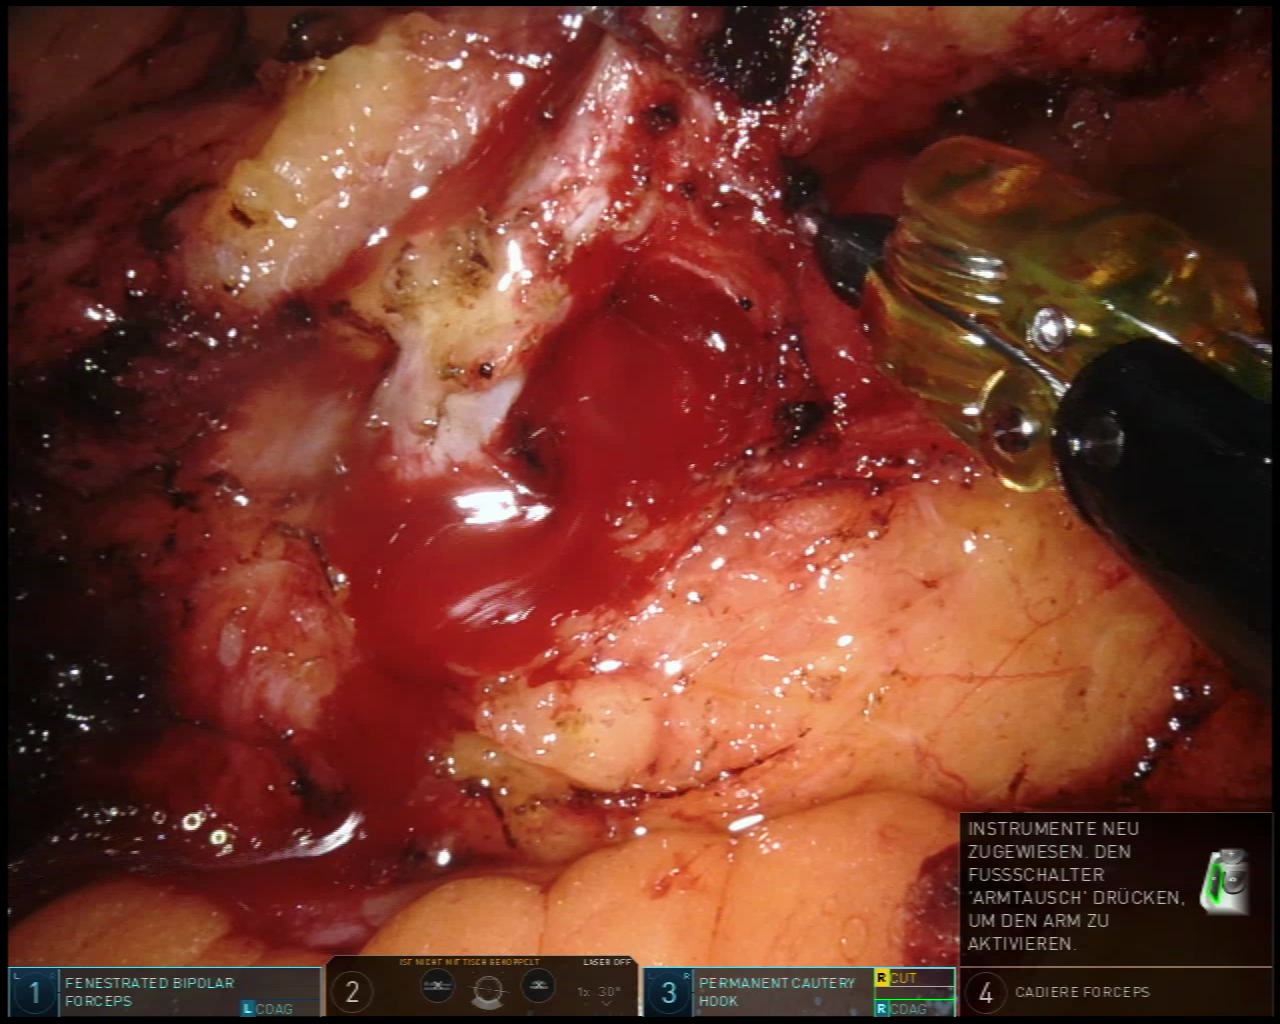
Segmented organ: inferior_mesenteric_artery
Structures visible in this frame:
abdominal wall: no
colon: yes
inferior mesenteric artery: yes
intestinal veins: no
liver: no
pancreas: no
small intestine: no
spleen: no
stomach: no
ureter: no
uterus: no
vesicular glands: no